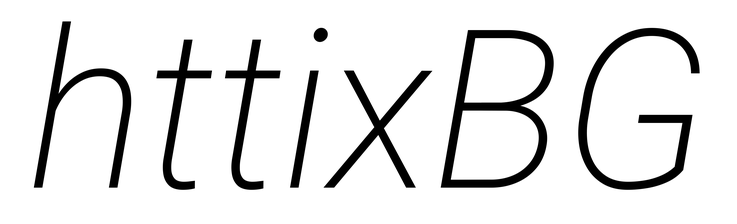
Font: Roboto-Italic_ExtraLight_Italic